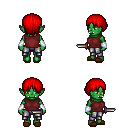
a pixel art fantasy rpg character, female body template, orc, green skin, maroon sleeveless shirt, metal pants, red plain hairstyle, white cloth bracers, brown slippers, dagger, four views (front, back, left, right), 2x2 character sprite sheet, small pixel art, hard edges, no anti-aliasing